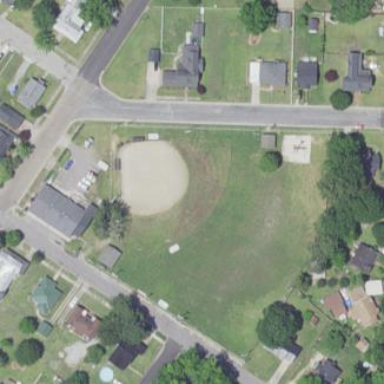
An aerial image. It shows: Baseball pitch for leisure and sports activities.